Question: I am developing a chatting app using Quickblox chat API And currently have done user registration,authentication and basic peer to peer chat and group chat. now implementing video,image and file sending But have stuck up on some part.
1. Selecting image from sd card. returns picture path in string and its not converting to inputStream. Have tried for about 10-15 answers on SOF. My code is as follows: Intent i = new Intent(Intent.ACTION_PICK,
android.provider.MediaStore.Images.Media.EXTERNAL_CONTENT_URI);
startActivityForResult(i, RESULT_LOAD_IMAGE);
protected void onActivityResult(int requestCode, int resultCode, Intent data) { super.onActivityResult(requestCode, resultCode, data); if (requestCode == RESULT_LOAD_IMAGE && resultCode == RESULT_OK && null != data) {
Uri selectedImage = data.getData();
String[] filePathColumn = { MediaStore.Images.Media.DATA };
Cursor cursor = getContentResolver().query(selectedImage,
filePathColumn, null, null, null);
cursor.moveToFirst();
int columnIndex = cursor.getColumnIndex(filePathColumn[0]);
String picturePath = cursor.getString(columnIndex);
cursor.close();
Bitmap imagebitmap=BitmapFactory.decodeFile(picturePath);
byte[] b=picturePath.getBytes(Charset.forName("UTF-8"));
InputStream is = new ByteArrayInputStream(b);
File newFile = FileHelper.getFileInputStream(is, "sample.jpg", "myFile");
Boolean fileIsPublic = false;
QBContent.uploadFileTask(newFile, fileIsPublic, null, new QBEntityCallbackImpl<QBFile>()
{
public void onSuccess(QBFile file, Bundle params) {
//creating message
QBChatMessage chatmessage=new QBChatMessage();
chatmessage.setProperty("save_to_history", "1"); //saves messsage to history
QBAttachment qbAttachment=new QBAttachment("photo");
qbAttachment.setId(file.getId().toString());
chatmessage.addAttachment(qbAttachment);
try
{
chat.sendMessage(chatmessage);
Toast.makeText(getApplicationContext(), "Image Uploaded Successfully", Toast.LENGTH_SHORT).show();
} catch (XMPPException e) {
Log.e(TAG, "failed to send a image", e);
} catch (SmackException sme){
Log.e(TAG, "failed to send a image", sme);
}
}
public void onError(java.util.List<String> errors) {
AlertDialog.Builder dialog = new AlertDialog.Builder(ChatActivity.this);
dialog.setMessage("error when sending image: " + errors.toString()).create().show();
};});}
have tried these codes too for generating inputstream
1. InputStream is = new ByteArrayInputStream(picturePath.toString().getBytes(Charset.defaultCharset()));
2. try { is = IOUtils.toInputStream(picturePath, "UTF-8"); } catch (IOException e1) { // TODO Auto-generated catch block e1.printStackTrace(); }

the code generates new sample.jpg in myfile folder. It doesn't create. its broken. but if i choose statically then it works perfectly.
thank you in adv. don't know what i'm doing wrong...any help will be very much appreciable
2. I am
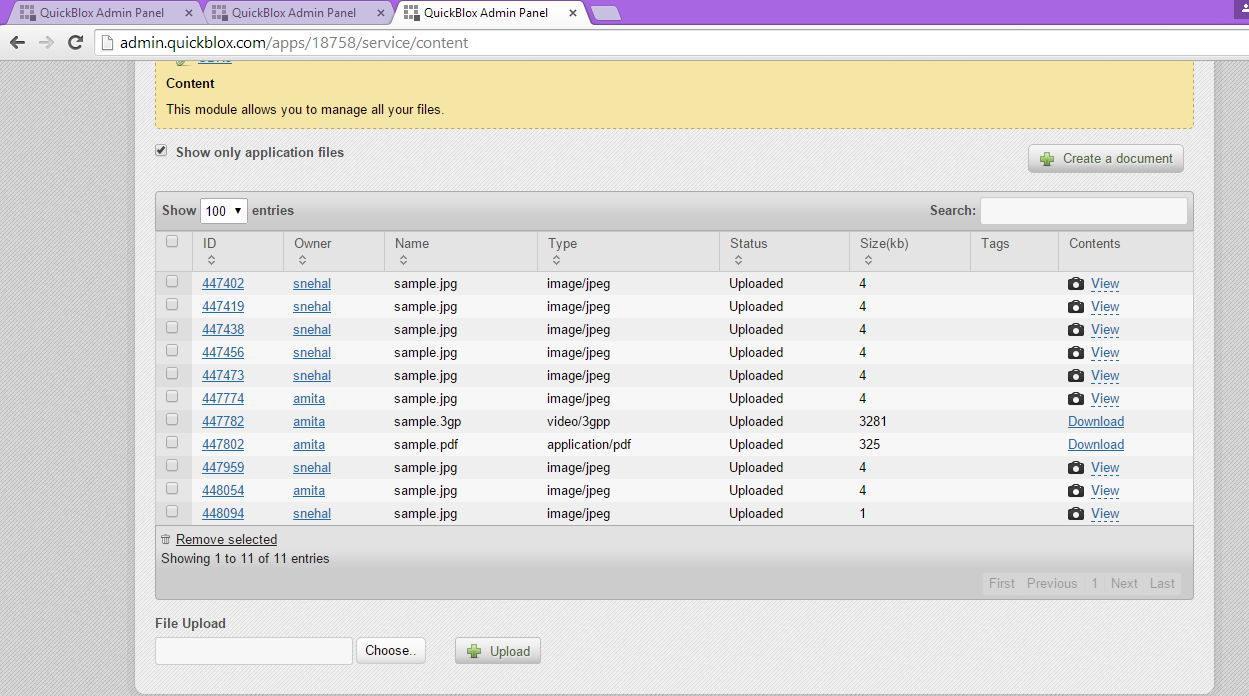
Answer: after lots of efforts and code changing i done what i required. Instead of using inputstream, I used ByteArrayInputStream. Firstly converted my string picturepath to bitmap (don't know why i did that .. but did) ten converted that bitmap to ByteArrayInputStream using following code
'''
ByteArrayOutputStream bos = new ByteArrayOutputStream();
imagebitmap.compress(CompressFormat.PNG, 0 /*ignored for PNG*/, bos);
byte[] bitmapdata = bos.toByteArray();
ByteArrayInputStream bs = new ByteArrayInputStream(bitmapdata);
'''
and sent that result to my function....success..!!!